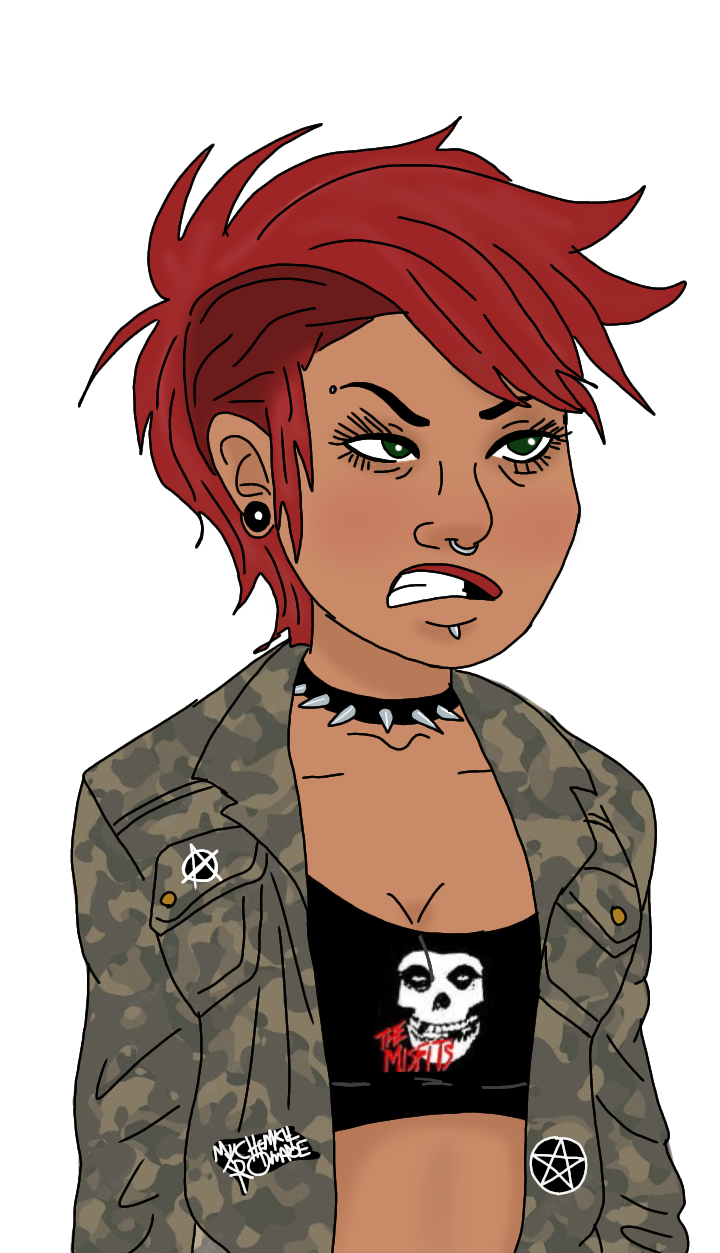
Label: 5_E-Thot